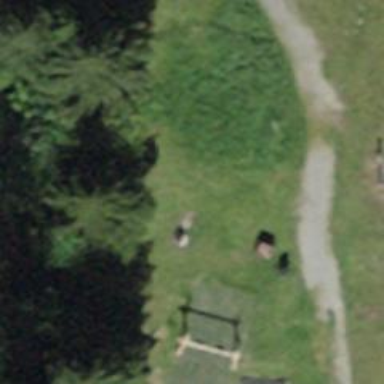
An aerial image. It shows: Playground area for leisure activities on the land.